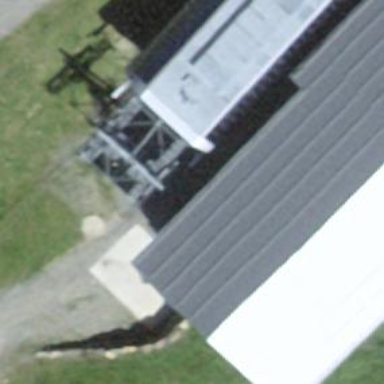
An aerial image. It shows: Pylon for aerialway.